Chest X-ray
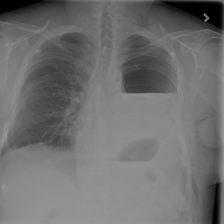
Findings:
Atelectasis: negative
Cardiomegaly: negative
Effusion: negative
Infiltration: negative
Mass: negative
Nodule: negative
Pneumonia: negative
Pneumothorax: negative
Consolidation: negative
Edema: negative
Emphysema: negative
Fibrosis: negative
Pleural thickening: negative
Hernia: negative